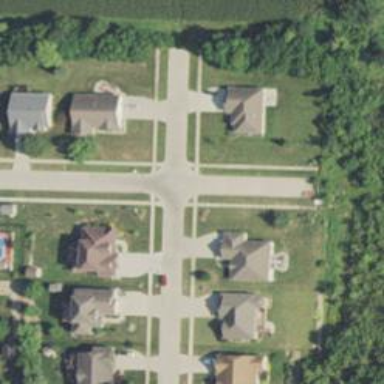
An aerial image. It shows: Unmarked road crossing.